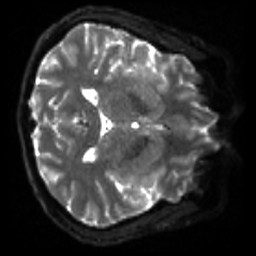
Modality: sbref
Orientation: axial
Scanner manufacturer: siemens
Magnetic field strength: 3 T
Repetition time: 4 s
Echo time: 0.0594 s